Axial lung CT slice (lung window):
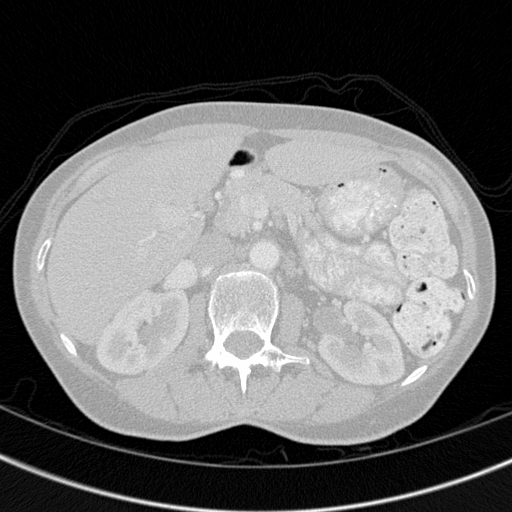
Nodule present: no